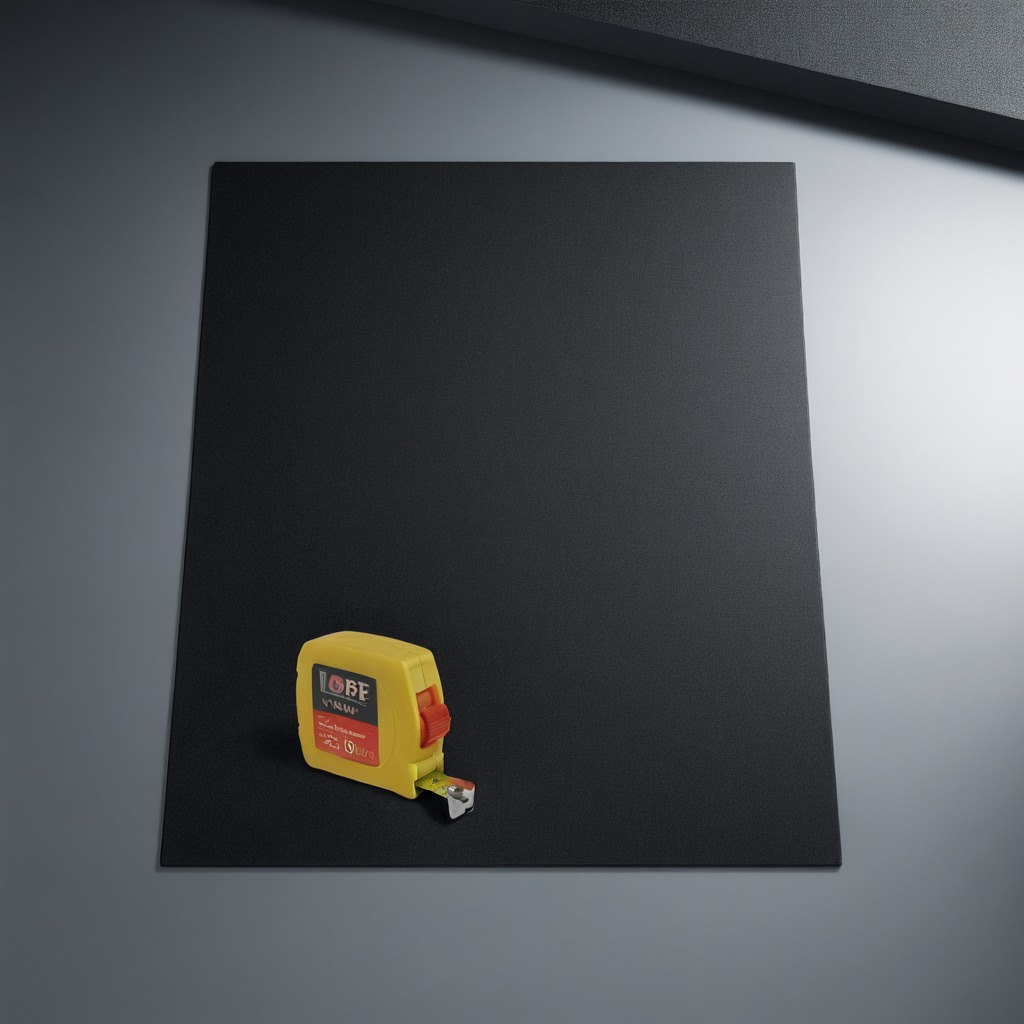
A measuring tape is lying on the tabletop.